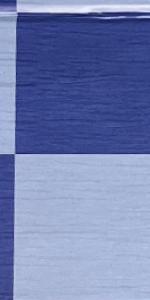
Label: Empty